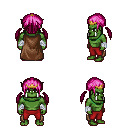
a pixel art fantasy rpg character, male body template, orc, green skin, brown cape, red pants, pink twin-tailed hairstyle, gold tiara, white cloth bandages, four views (front, back, left, right), 2x2 character sprite sheet, small pixel art, hard edges, no anti-aliasing